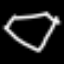
Label: diamond